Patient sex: F
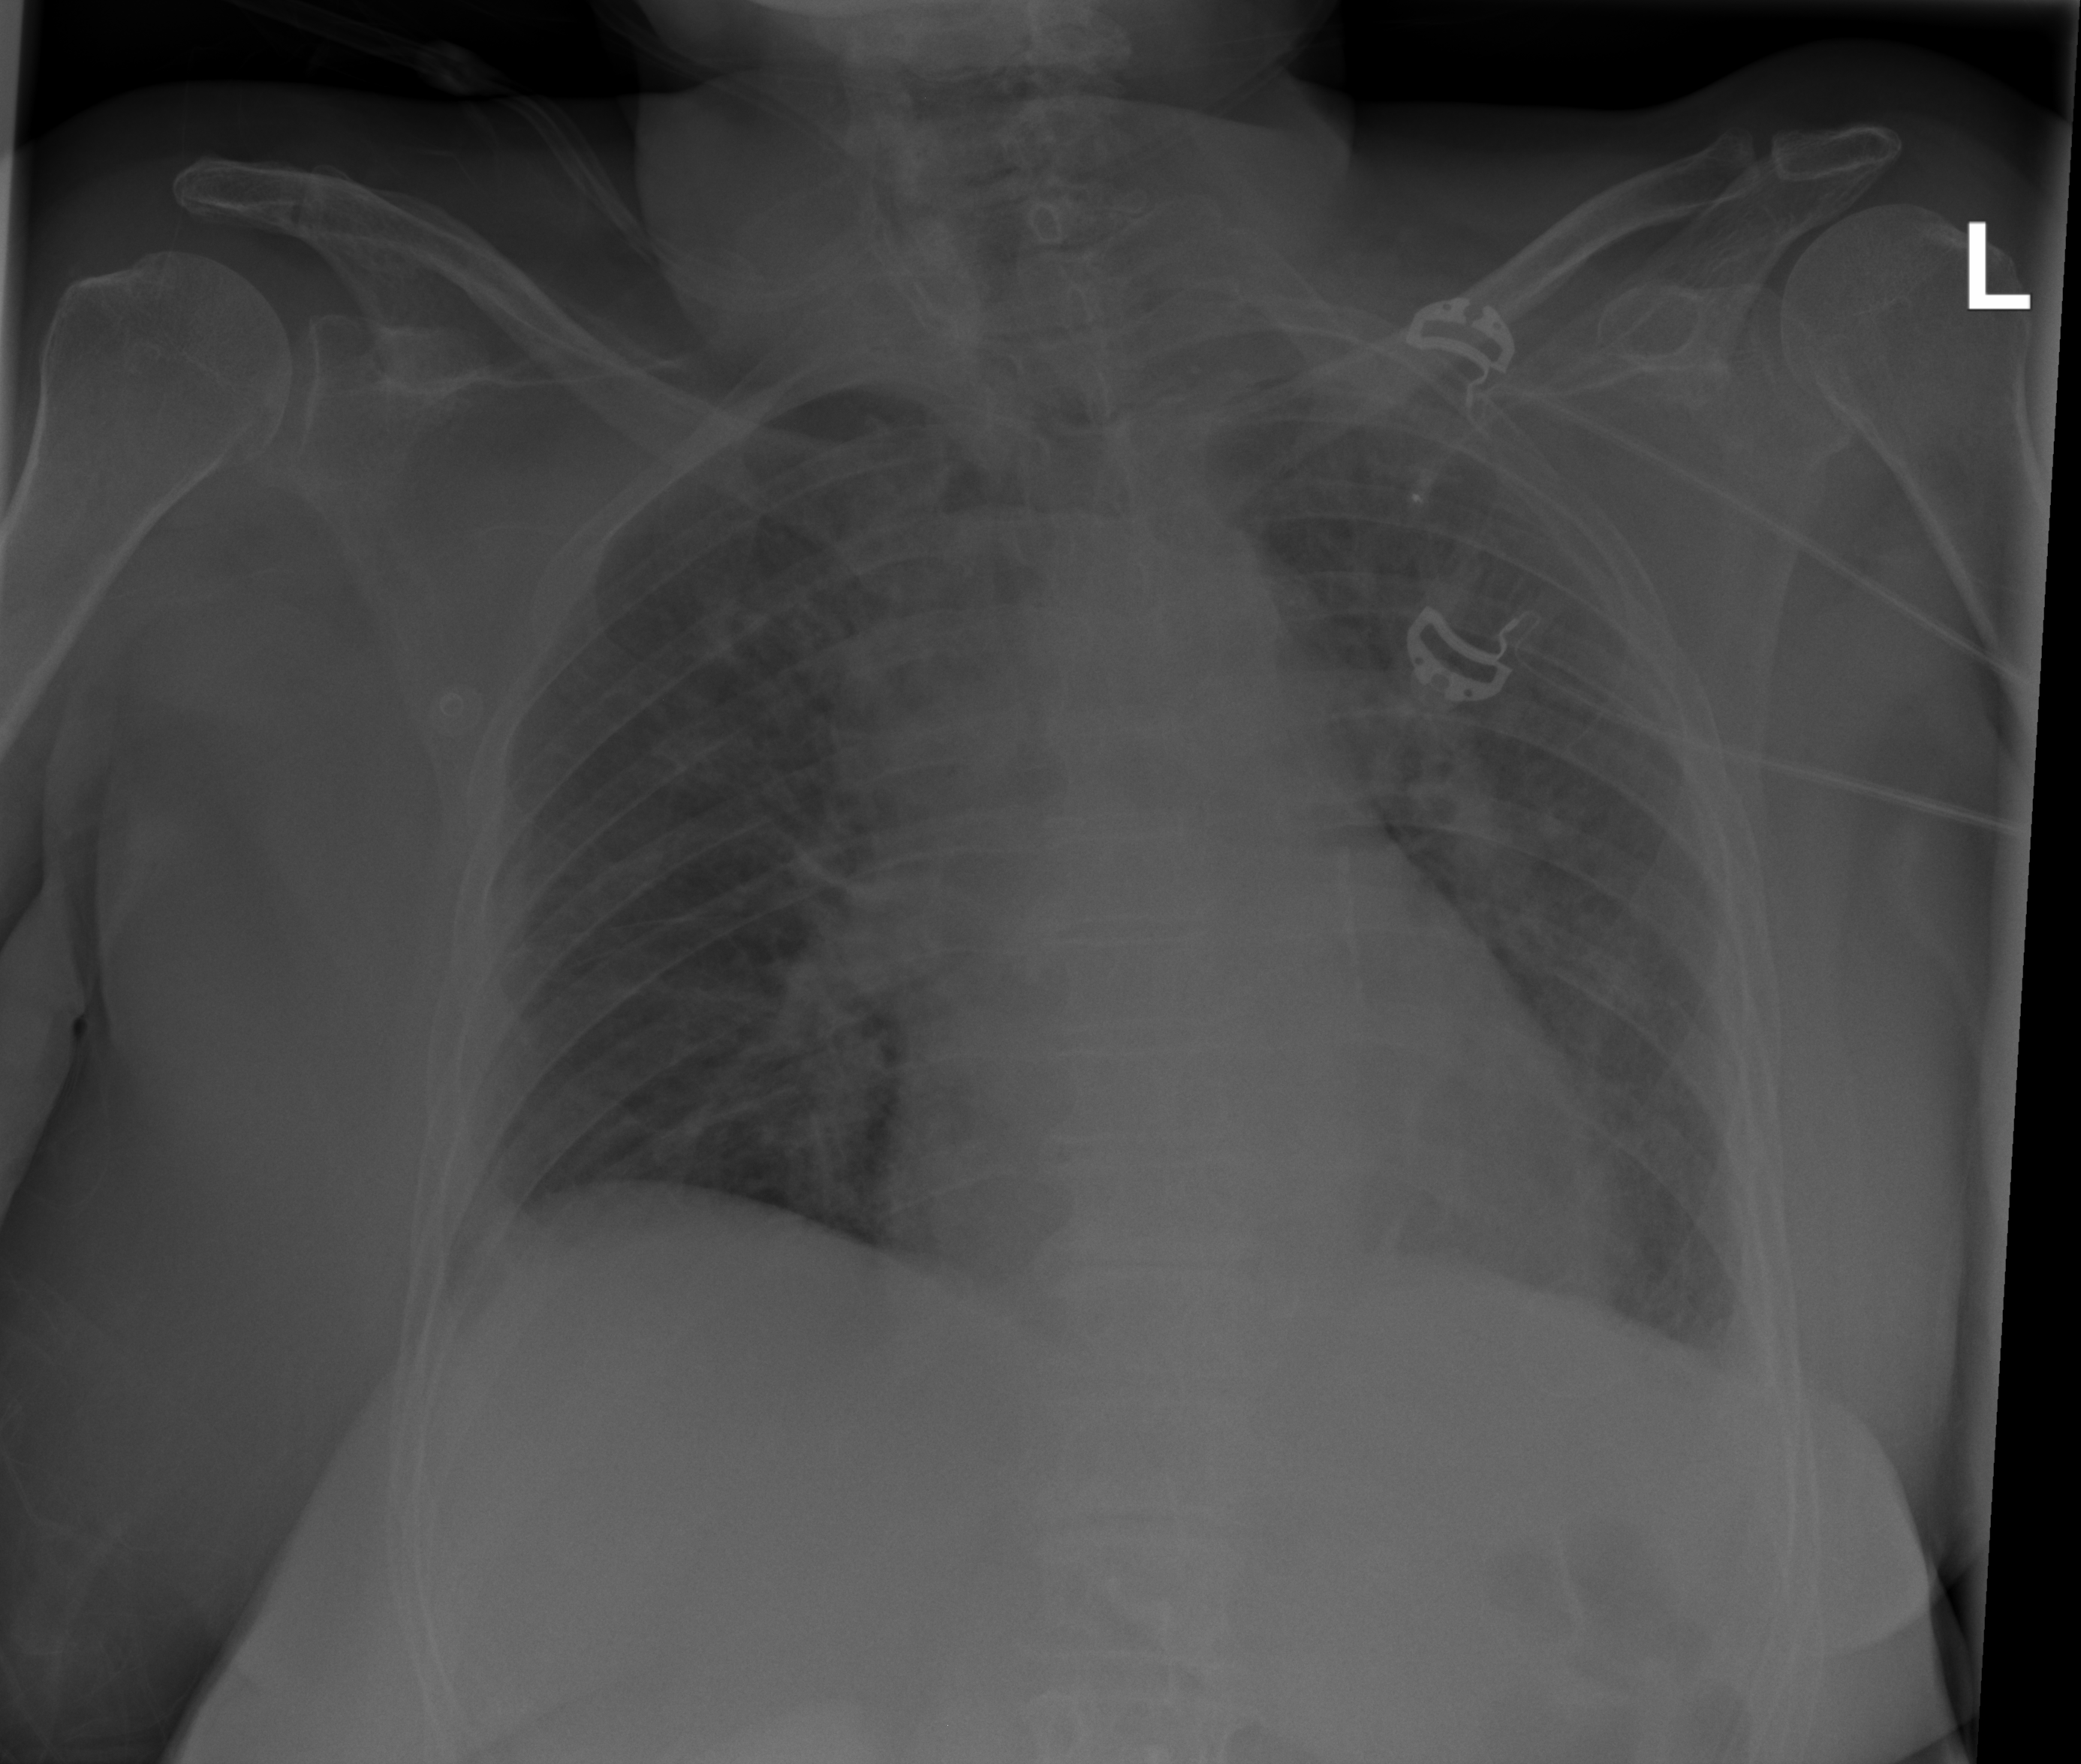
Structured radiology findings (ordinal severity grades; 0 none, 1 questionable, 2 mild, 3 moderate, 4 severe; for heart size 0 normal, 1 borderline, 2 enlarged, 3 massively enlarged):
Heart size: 1
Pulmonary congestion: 3
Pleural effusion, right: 0
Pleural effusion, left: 2
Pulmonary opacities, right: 0
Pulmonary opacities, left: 0
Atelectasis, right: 0
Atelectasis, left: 1